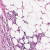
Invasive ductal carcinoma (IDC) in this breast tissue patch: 0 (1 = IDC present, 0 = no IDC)